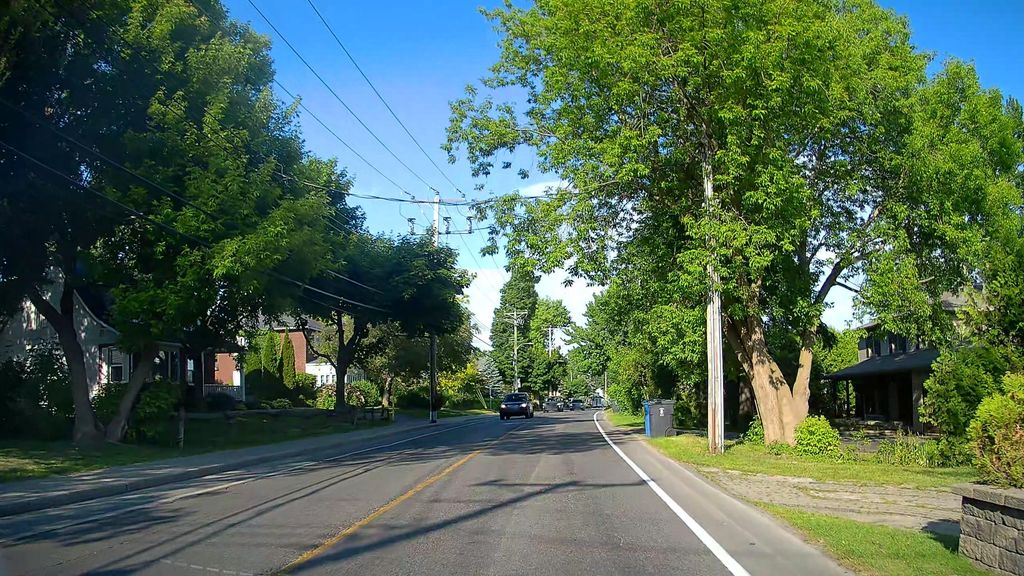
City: montreal